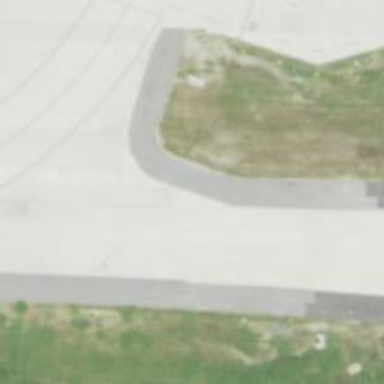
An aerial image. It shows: View of taxiway at the airport.